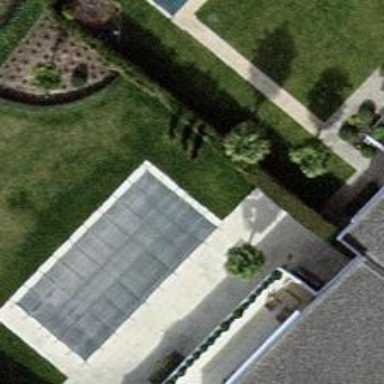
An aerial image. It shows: Swimming pool located in leisure land.